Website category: jobs
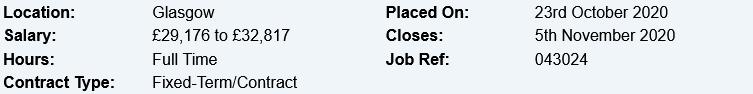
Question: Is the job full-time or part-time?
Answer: Full Time

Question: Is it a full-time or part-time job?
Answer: Full Time

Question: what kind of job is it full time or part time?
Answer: Full Time

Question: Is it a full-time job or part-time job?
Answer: Full Time

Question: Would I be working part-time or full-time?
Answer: Full Time

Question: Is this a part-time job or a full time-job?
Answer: Full Time

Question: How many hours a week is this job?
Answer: Full Time

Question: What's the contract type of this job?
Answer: Fixed-Term/Contract

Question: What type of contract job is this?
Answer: Fixed-Term/Contract

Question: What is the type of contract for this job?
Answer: Fixed-Term/Contract

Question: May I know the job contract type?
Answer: Fixed-Term/Contract

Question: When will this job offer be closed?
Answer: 5th November 2020

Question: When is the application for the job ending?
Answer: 5th November 2020

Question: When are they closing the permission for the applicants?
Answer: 5th November 2020

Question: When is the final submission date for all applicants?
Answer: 5th November 2020

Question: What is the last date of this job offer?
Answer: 5th November 2020

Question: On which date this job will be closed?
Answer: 5th November 2020

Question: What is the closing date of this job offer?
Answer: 5th November 2020

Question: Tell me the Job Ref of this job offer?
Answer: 043024

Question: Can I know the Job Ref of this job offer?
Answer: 043024

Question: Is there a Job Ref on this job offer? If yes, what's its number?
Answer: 043024

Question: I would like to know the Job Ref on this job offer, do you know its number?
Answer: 043024

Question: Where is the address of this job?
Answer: Glasgow

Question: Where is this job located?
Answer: Glasgow

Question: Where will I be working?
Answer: Glasgow

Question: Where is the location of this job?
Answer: Glasgow

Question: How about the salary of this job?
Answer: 29,176 to 32,817

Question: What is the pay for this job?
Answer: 29,176 to 32,817

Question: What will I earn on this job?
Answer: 29,176 to 32,817

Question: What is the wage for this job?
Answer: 29,176 to 32,817

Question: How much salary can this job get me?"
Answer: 29,176 to 32,817

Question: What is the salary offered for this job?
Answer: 29,176 to 32,817

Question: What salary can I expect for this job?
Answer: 29,176 to 32,817

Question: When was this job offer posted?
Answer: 23rd October 2020

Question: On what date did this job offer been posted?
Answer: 23rd October 2020